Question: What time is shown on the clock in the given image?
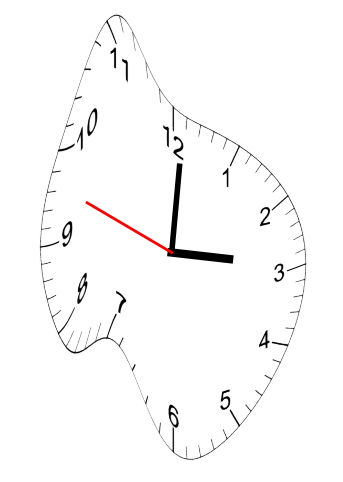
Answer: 03:00:48